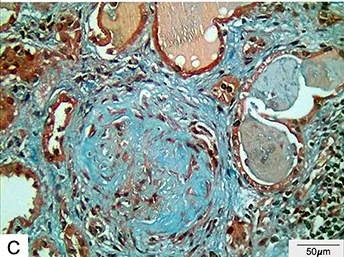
Light microscopy. The sample contained 21 glomeruli and fourteen (67%) showed global sclerosis. All the glomeruli are surrounded by crescents. The interstitial space is enlarged by marked fibrosis. Trichrome. Scale bar 50 mum.
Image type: pathology (masson_trichrome)